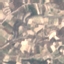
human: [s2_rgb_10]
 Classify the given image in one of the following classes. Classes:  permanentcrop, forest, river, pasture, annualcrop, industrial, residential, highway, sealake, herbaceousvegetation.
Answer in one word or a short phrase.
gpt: PermanentCrop